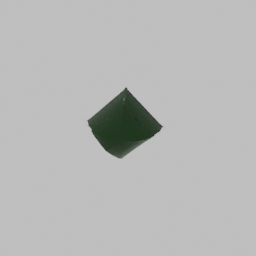
Label: architecture